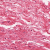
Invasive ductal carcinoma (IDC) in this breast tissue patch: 0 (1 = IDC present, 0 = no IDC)